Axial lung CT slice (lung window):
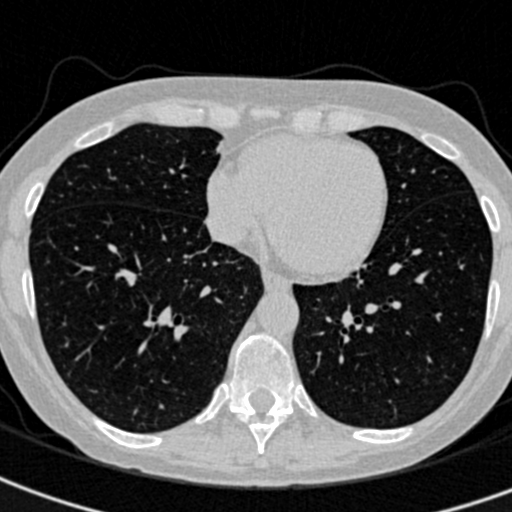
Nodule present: no